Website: macys
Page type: cart
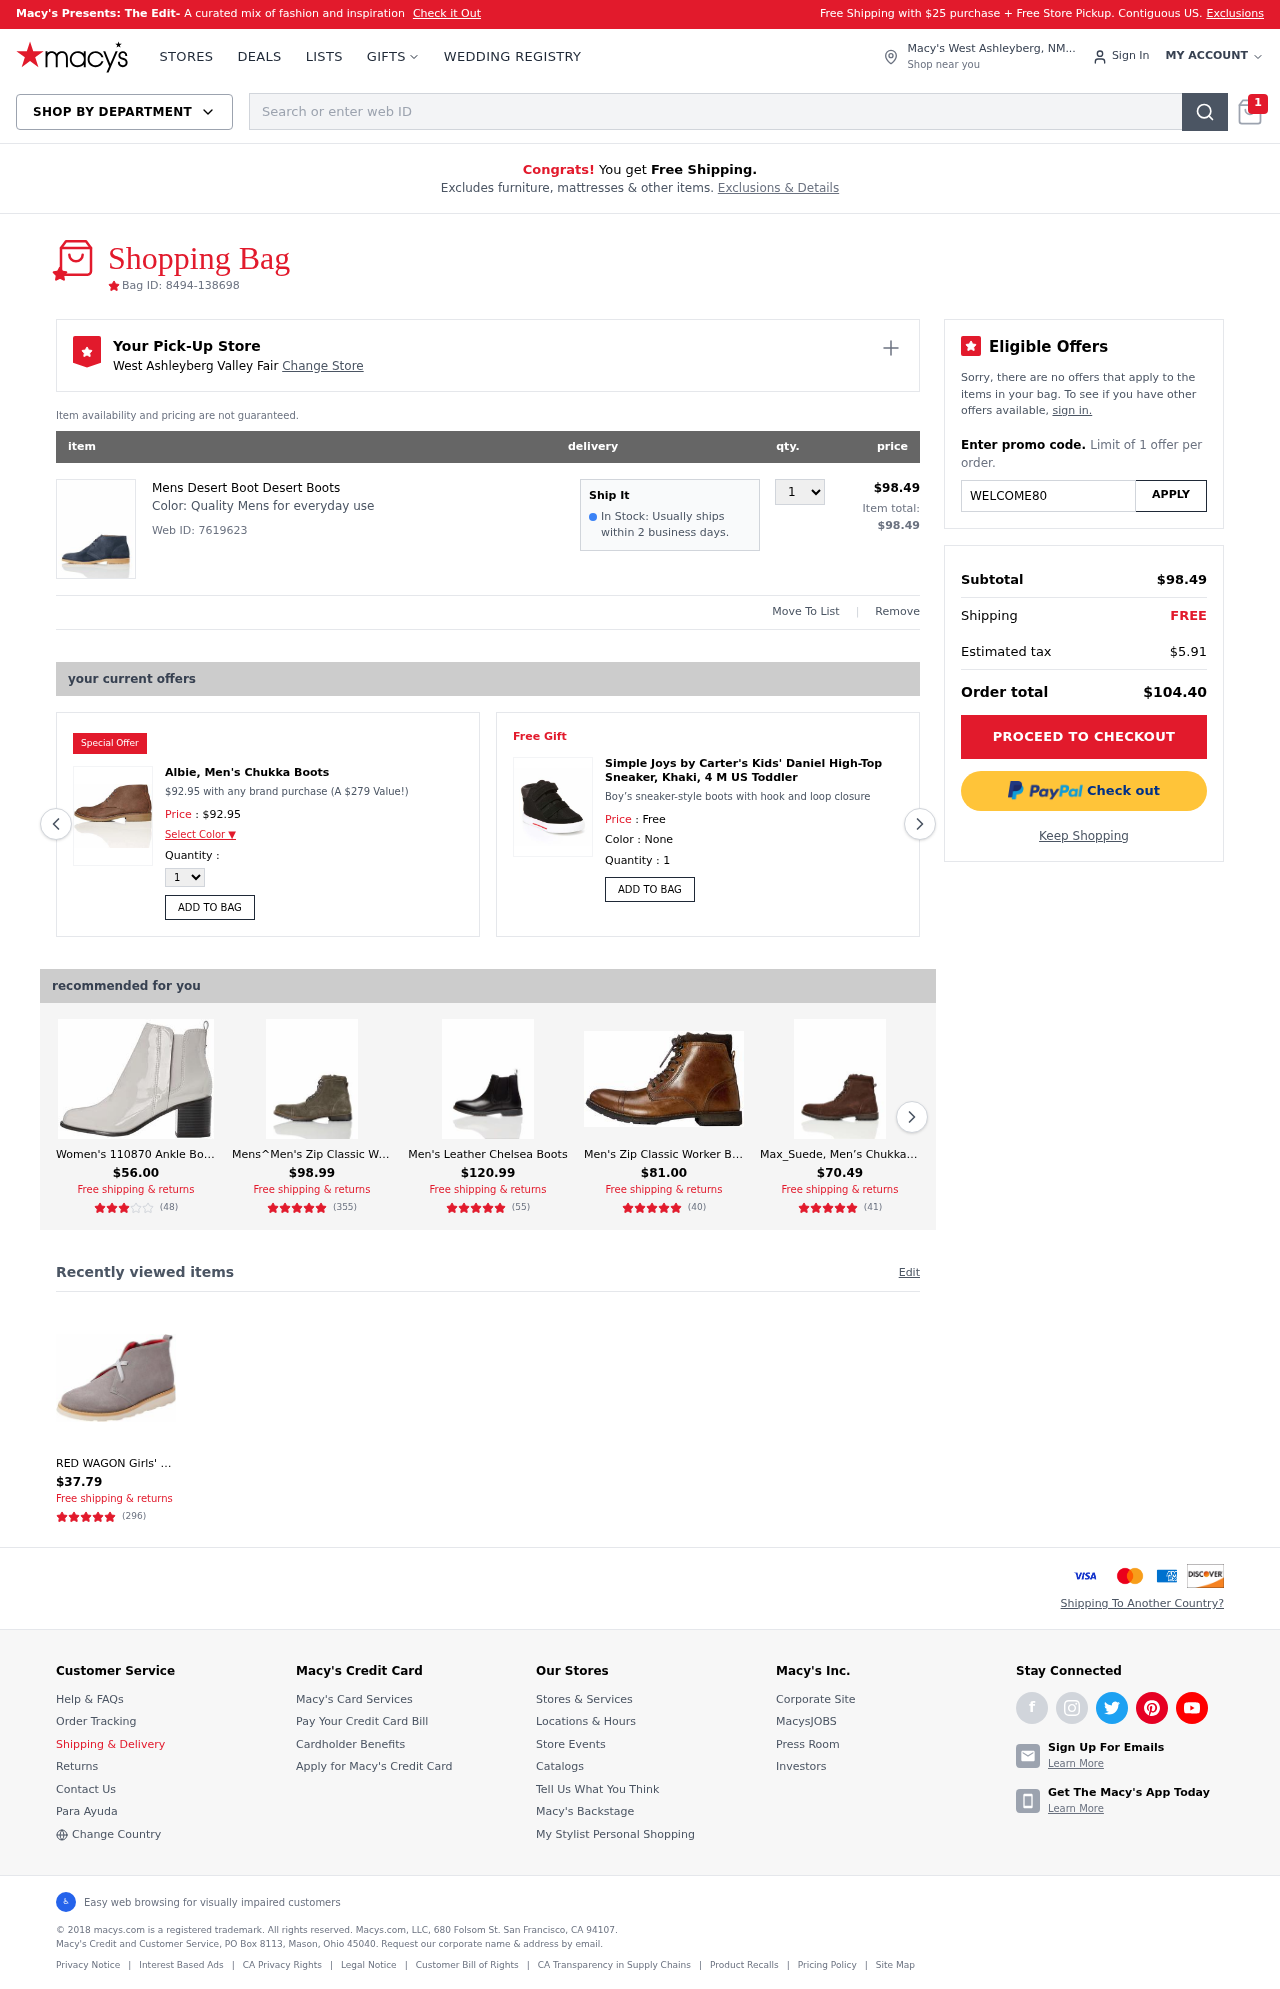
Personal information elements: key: PII_CITY
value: West Ashleyberg Valley Fair Change Store
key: PII_CITY_STATE
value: West Ashleyberg, NM
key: PII_PROMO_CODE
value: WELCOME80
Product elements: key: PRODUCT1_DESC
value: Quality Mens for everyday use
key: PRODUCT1_NAME
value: Mens Desert Boot Desert Boots
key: PRODUCT1_PRICE
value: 98.49
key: PRODUCT1_QUANTITY
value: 1
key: PRODUCT2_NAME
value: Albie, Men's Chukka Boots
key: PRODUCT2_PRICE
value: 92.95
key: PRODUCT3_DESC
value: Boy’s sneaker-style boots with hook and loop closure
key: PRODUCT3_NAME
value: Simple Joys by Carter's Kids' Daniel High-Top Sneaker, Khaki, 4 M US Toddler
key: PRODUCT4_NAME
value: Women's 110870 Ankle Boots, Grau Lt Grey, 8 US
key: PRODUCT4_NUM_RATINGS
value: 48
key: PRODUCT4_PRICE
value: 56
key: PRODUCT4_RATING
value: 3.4
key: PRODUCT5_NAME
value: Mens^Men's Zip Classic Worker Boots Chukka, Grau Charcoal Suede, US 11
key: PRODUCT5_NUM_RATINGS
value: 355
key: PRODUCT5_PRICE
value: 98.99
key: PRODUCT5_RATING
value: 4.7
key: PRODUCT6_NAME
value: Men's Leather Chelsea Boots
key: PRODUCT6_NUM_RATINGS
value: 55
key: PRODUCT6_PRICE
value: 120.99
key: PRODUCT6_RATING
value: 4.6
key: PRODUCT7_NAME
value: Men's Zip Classic Worker Boots Ankle
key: PRODUCT7_NUM_RATINGS
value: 40
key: PRODUCT7_PRICE
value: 81
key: PRODUCT7_RATING
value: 4.5
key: PRODUCT8_NAME
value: Max_Suede, Men’s Chukka Boots
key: PRODUCT8_NUM_RATINGS
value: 41
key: PRODUCT8_PRICE
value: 70.49
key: PRODUCT8_RATING
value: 4.7
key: PRODUCT9_NAME
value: RED WAGON Girls' Muck Desert Boots, Grey, 10 us Little Kid
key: PRODUCT9_NUM_RATINGS
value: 296
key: PRODUCT9_PRICE
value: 37.79
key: PRODUCT9_RATING
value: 4.5
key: PRODUCT2_DESC
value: $92.95 with any brand purchase (A $279 Value!)
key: PRODUCT1_WEB_ID
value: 7619623
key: PRODUCT1_TOTAL
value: $98.49
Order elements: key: ORDER_NUM_ITEMS
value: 1
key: ORDER_ID
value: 8494-138698
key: ORDER_SUBTOTAL
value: $98.49
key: ORDER_TAX
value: $5.91
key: ORDER_TOTAL
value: $104.40
Search elements: key: HEADER_SEARCH
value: Search or enter web ID